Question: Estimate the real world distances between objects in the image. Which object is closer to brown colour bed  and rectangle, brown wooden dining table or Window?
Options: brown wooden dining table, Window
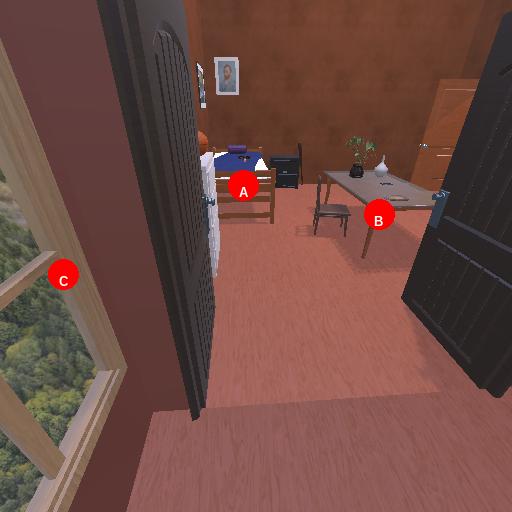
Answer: brown wooden dining table